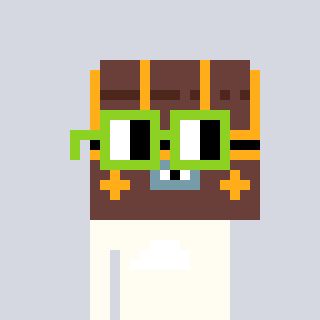
a pixel art character with square light green glasses, a treasure chest-shaped head and a grayscale-colored body on a cool background